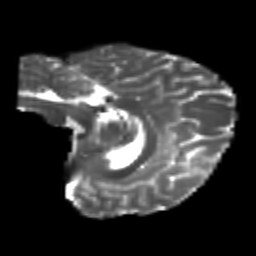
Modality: T2w
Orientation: sagittal
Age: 24
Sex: female
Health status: healthy
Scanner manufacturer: philips
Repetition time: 7.476 s
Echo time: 0.08753 s